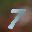
Label: 7